A spectrogram of one vibration snapshot from a rotating bearing is shown (time on one axis, frequency on the other). Classify the bearing condition as one of: normal, inner_race, outer_race, ball.
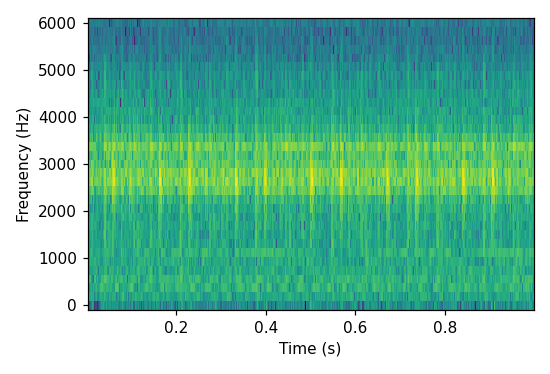
Answer: outer_race